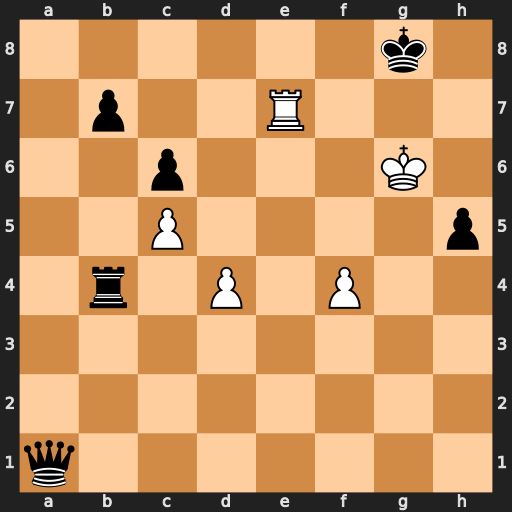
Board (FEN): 6k1/1p2R3/2p3K1/2P4p/1r1P1P2/8/8/q7
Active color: w
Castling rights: -
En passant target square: -
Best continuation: Re8#